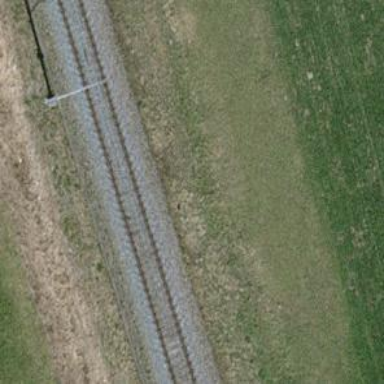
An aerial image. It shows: Railway switch.